Question: What is the value of this measurement?
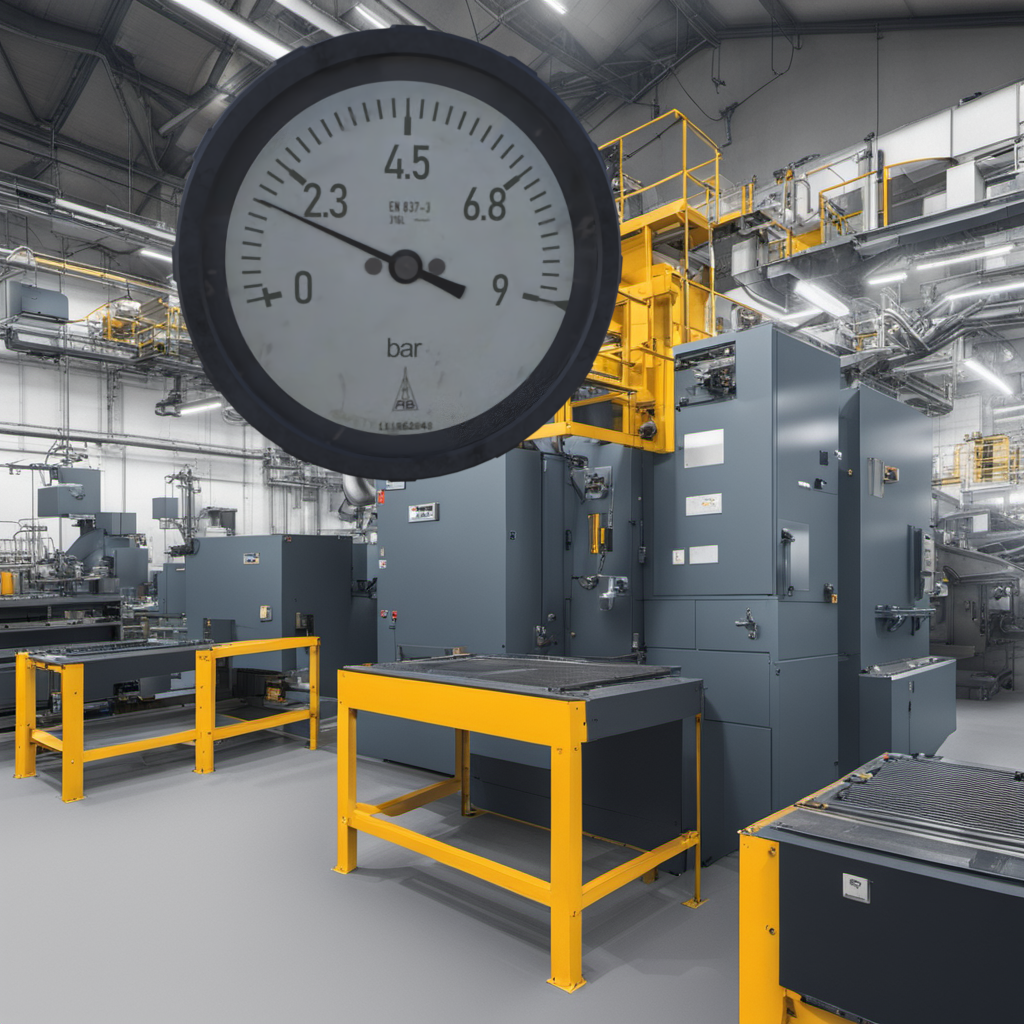
Answer: The result is 1.67
Question: What is the value range of this measurement?
Answer: The range is from 0 to 9
Question: What is the minimum and maximum value of the measurement shown in the image?
Answer: The minimum value is 0 and the maximum value is 9